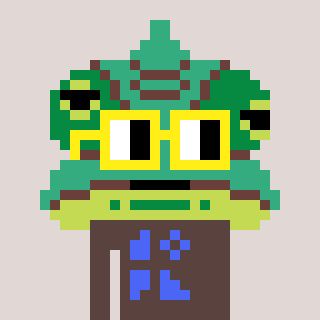
a pixel art character with square yellow glasses, a chameleon-shaped head and a darkbrown-colored body on a warm background